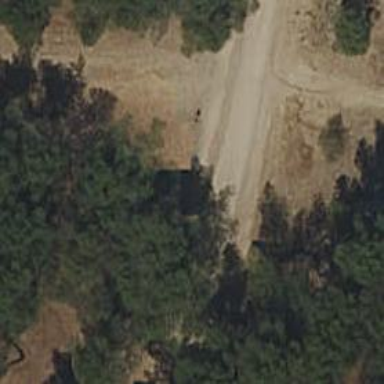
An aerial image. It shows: Footway with fine gravel surface.